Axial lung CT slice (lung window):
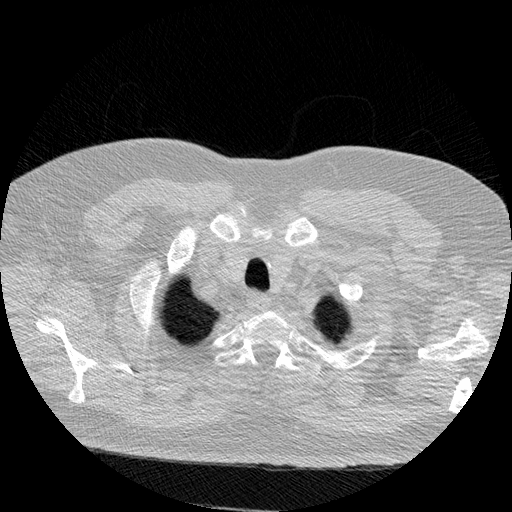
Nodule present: no